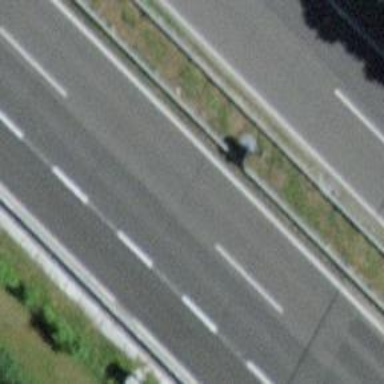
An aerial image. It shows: Asphalt motorway.